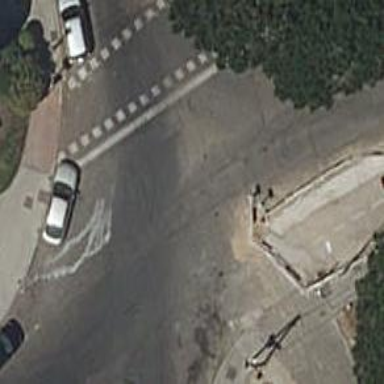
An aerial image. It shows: Road with traffic signals at crossing.